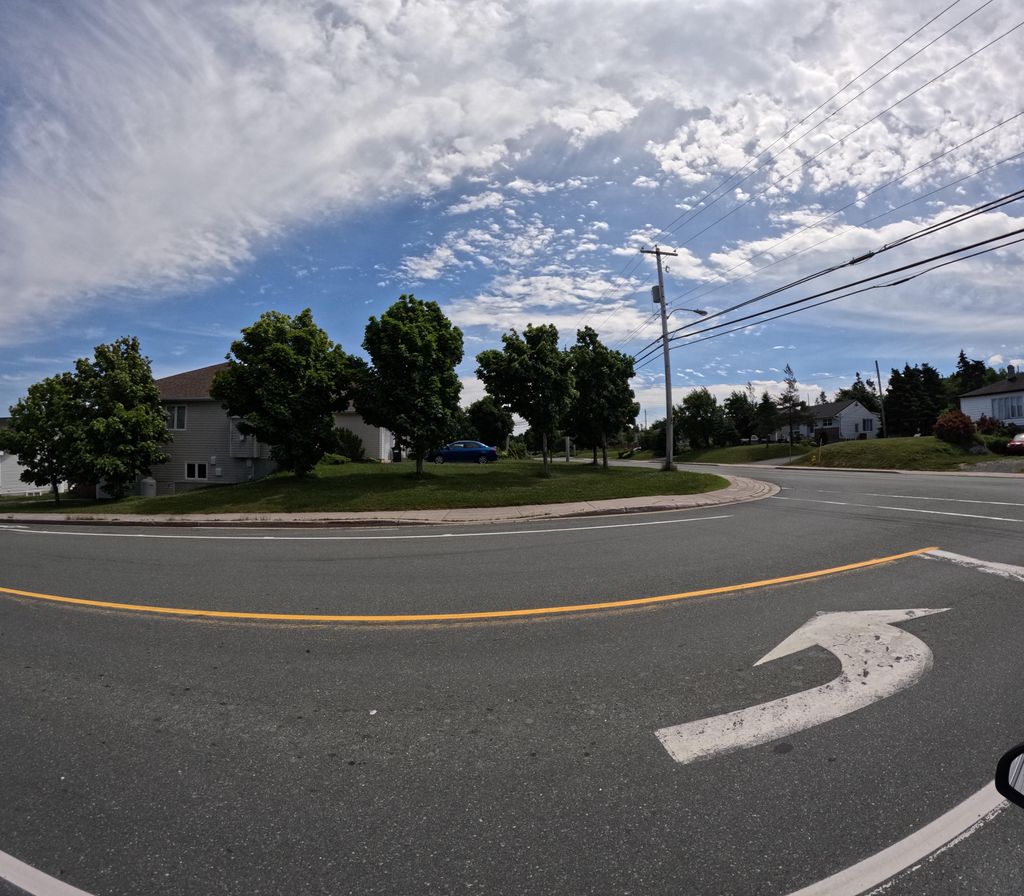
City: st_johns